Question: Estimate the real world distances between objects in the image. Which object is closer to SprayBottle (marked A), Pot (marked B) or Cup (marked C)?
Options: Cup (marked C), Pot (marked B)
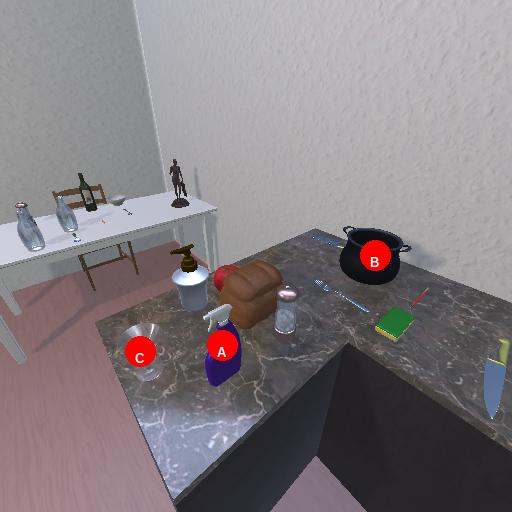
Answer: Cup (marked C)